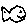
Label: fish